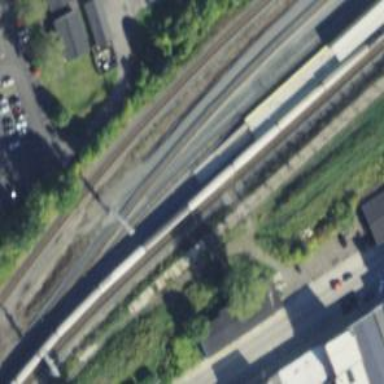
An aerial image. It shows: Railway level crossing.